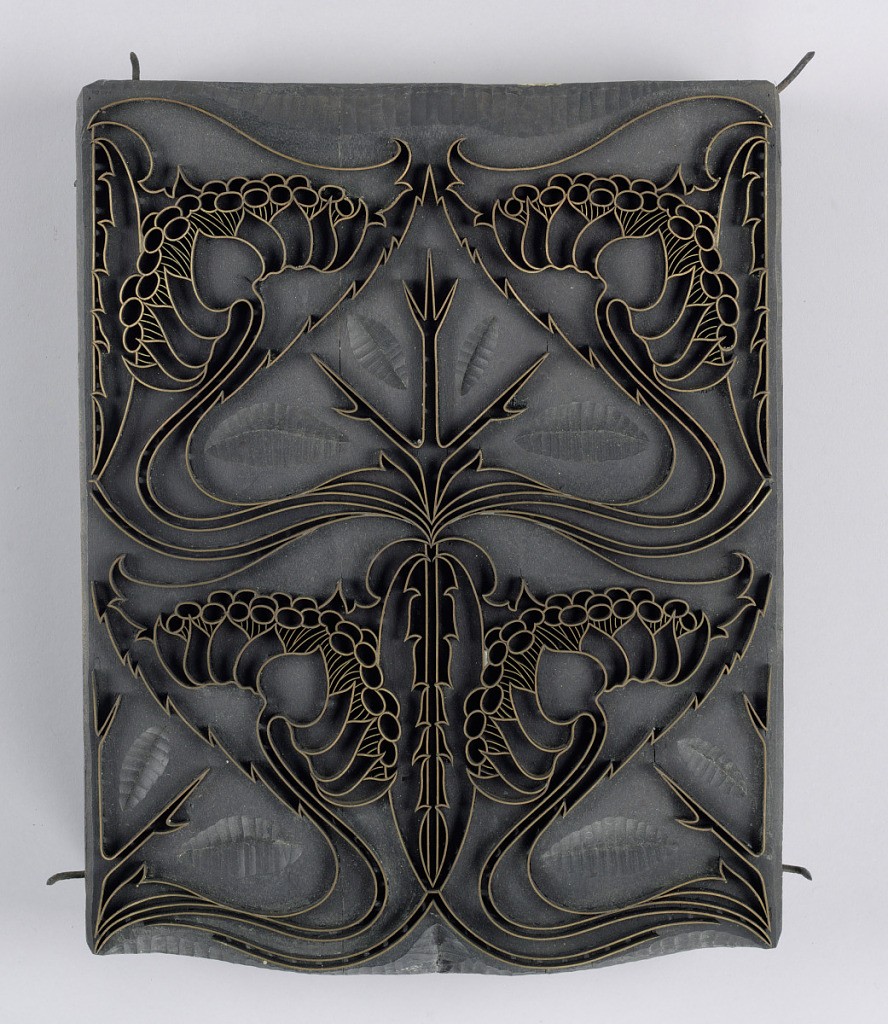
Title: Printing block
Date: late 19th century
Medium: wood
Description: Outline block from a set of five for printing textiles. This would have been the first block in the sequence.